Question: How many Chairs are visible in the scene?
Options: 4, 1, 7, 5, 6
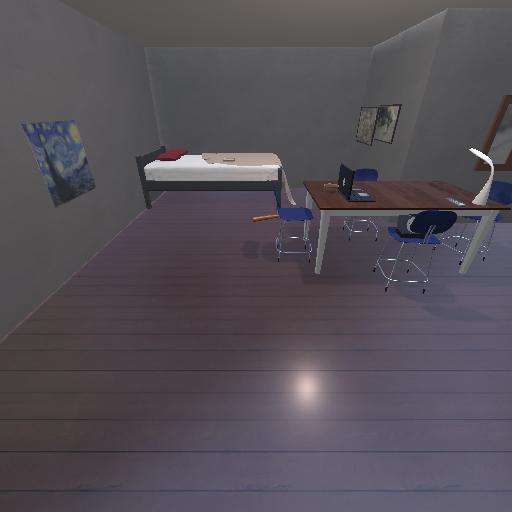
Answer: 4